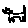
Label: cat